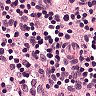
Metastatic tissue present: no